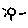
Label: sun